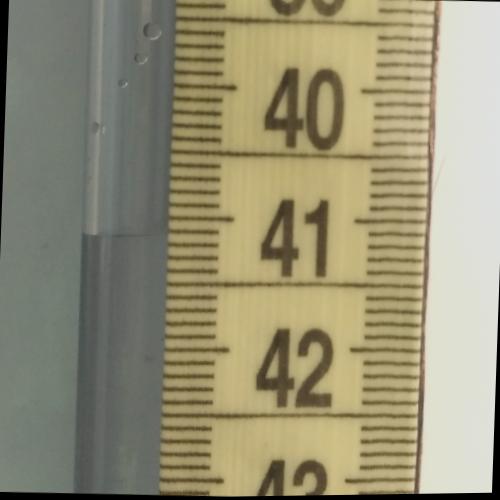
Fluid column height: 41.1 cm